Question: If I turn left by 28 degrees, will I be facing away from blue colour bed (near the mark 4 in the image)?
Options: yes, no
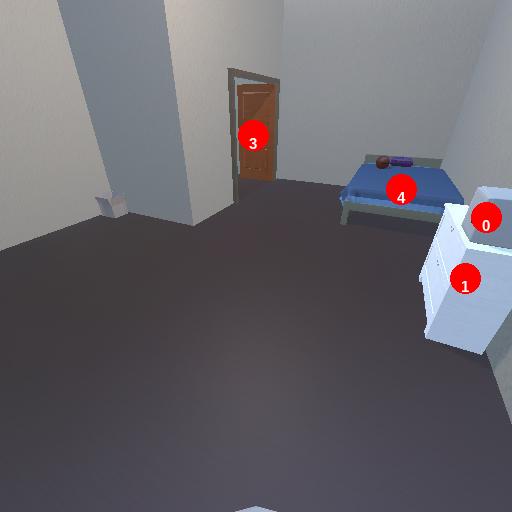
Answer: yes